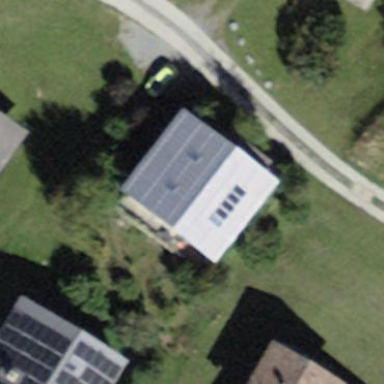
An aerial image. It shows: Detached building.